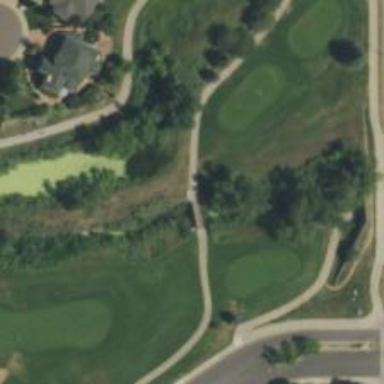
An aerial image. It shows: Service road bridge designated as golf cart path.